Field crop: tomato
Growth stage: 2
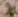
Species: solanum